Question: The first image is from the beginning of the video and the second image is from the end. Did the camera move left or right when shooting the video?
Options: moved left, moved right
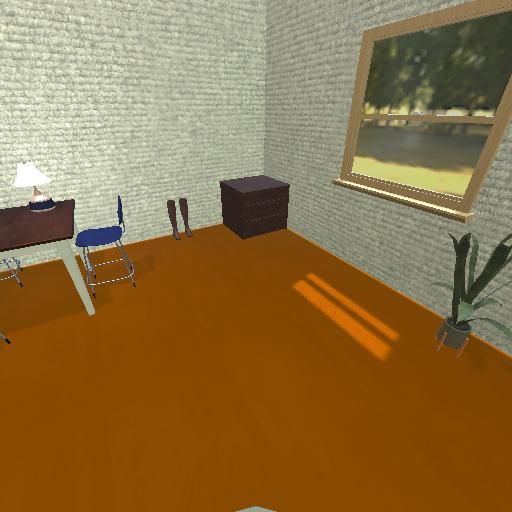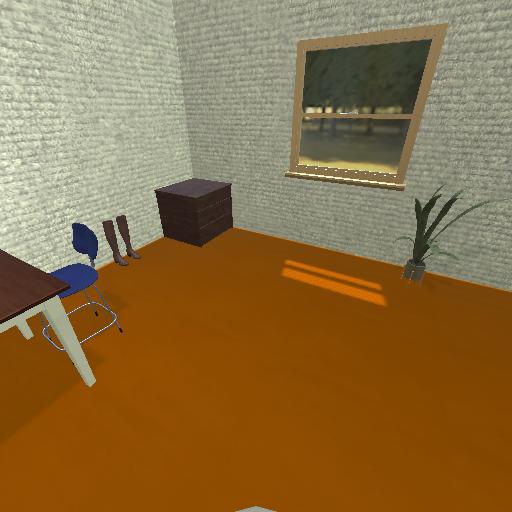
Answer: moved left